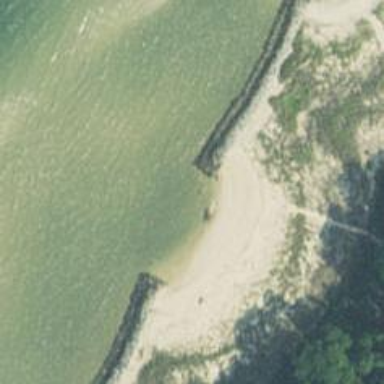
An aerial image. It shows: Breakwater structure.